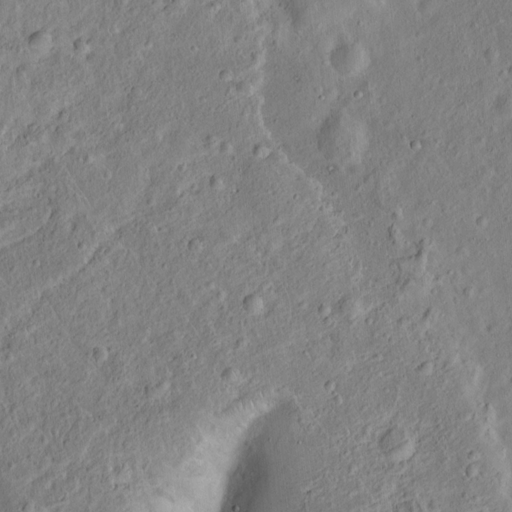
Classes present: Background, Cone